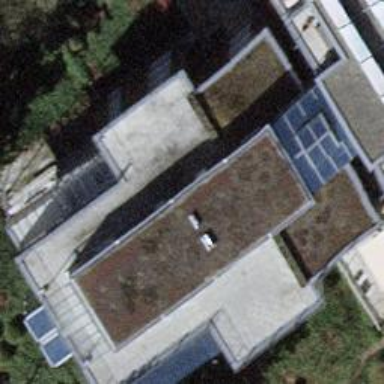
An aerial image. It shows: The building has flat roof oriented across. The roof is major part of the building.